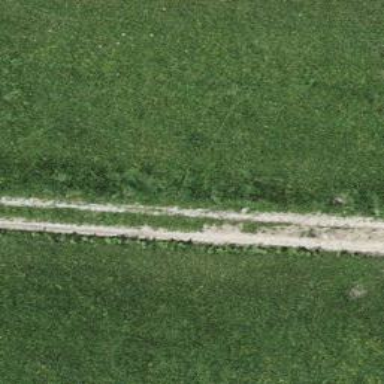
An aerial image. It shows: Gravel track.